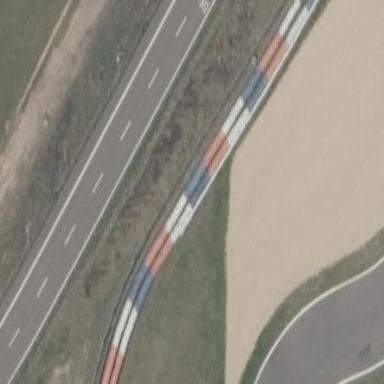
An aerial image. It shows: Raceway with gravel trap surrounded by sand.